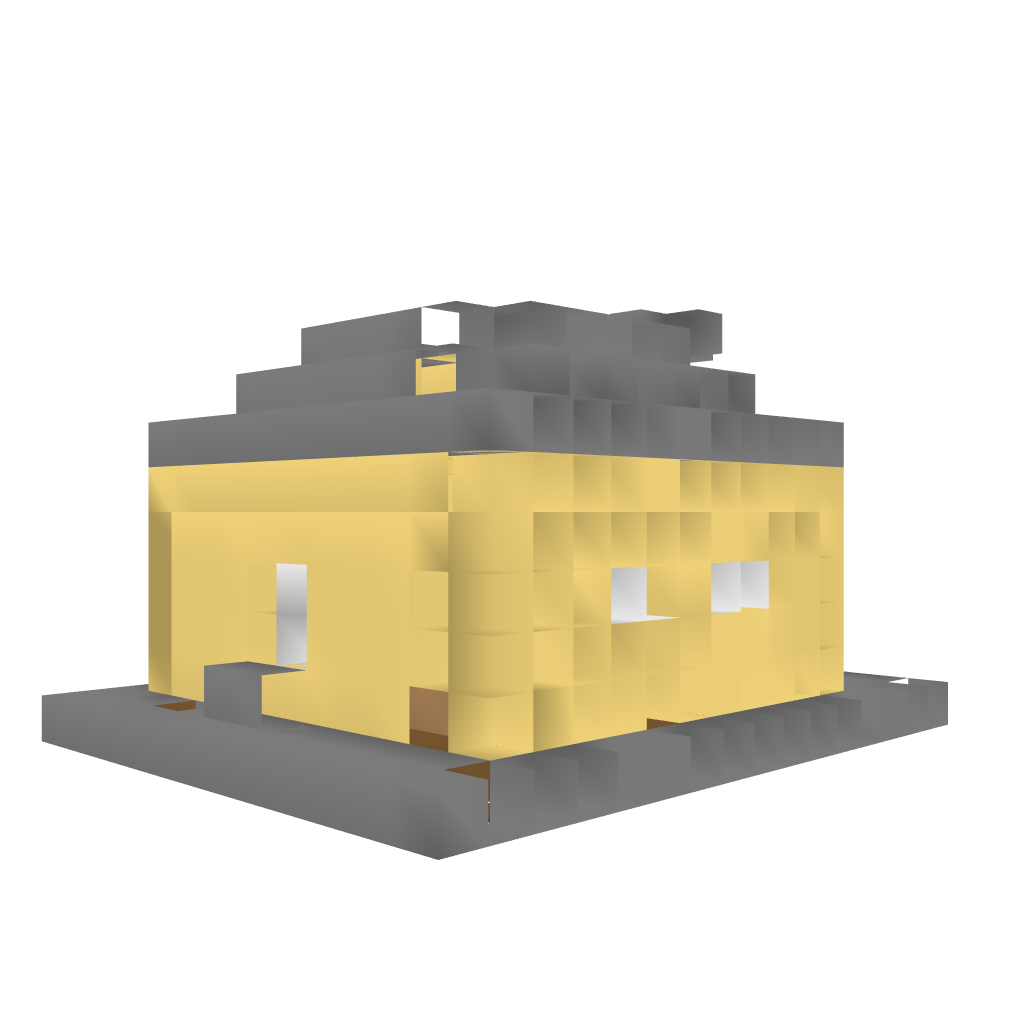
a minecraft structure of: Small Desert House bad low quality